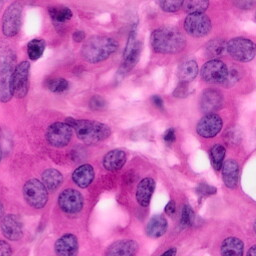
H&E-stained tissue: Pancreatic